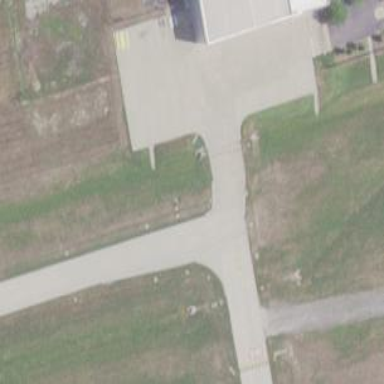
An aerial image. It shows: View of taxiway at the airport.